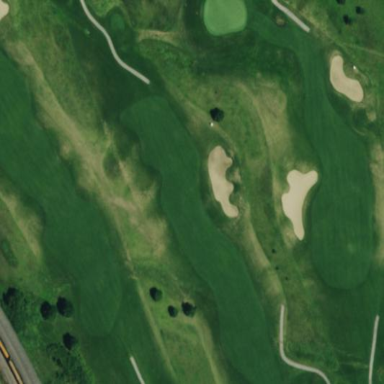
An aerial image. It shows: Grassy area designated as golf fairway.